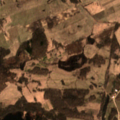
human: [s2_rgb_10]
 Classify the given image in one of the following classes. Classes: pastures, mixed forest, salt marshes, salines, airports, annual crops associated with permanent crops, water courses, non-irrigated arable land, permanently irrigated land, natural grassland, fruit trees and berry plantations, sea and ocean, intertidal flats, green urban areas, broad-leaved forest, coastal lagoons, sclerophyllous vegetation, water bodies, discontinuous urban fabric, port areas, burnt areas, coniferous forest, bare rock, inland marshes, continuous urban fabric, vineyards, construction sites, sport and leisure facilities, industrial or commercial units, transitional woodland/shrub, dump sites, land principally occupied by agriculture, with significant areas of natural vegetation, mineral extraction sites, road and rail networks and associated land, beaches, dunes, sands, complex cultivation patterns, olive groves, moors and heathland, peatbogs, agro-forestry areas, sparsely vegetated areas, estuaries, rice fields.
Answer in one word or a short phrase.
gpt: non-irrigated arable land, pastures, land principally occupied by agriculture, with significant areas of natural vegetation, broad-leaved forest